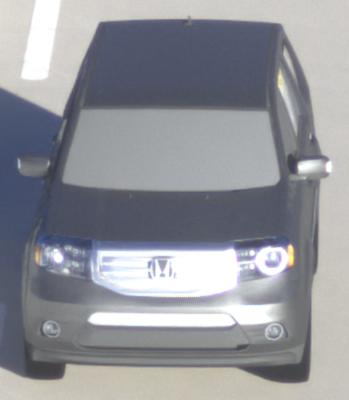
Make: Honda
Model: Pilot
Detailed model: Gen. 2 Facelift
Model produced from: 2012
Model produced until: 2015
Doors: 5
Color: gray
Road condition: dry road
Daytime: sunrise or sunset
Contrast: high contrast